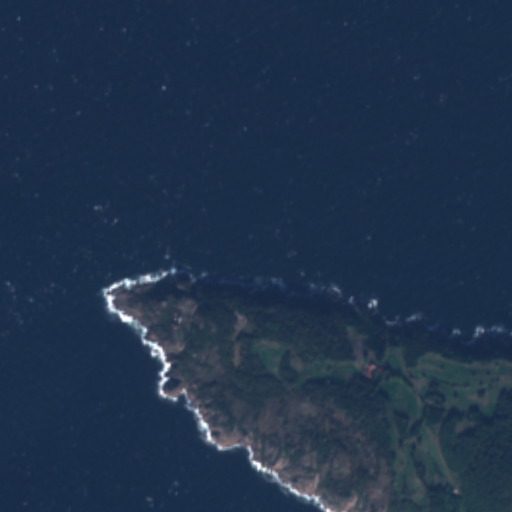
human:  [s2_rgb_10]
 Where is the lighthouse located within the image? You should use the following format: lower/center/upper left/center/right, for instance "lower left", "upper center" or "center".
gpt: The lighthouse is located in the center left of the image.
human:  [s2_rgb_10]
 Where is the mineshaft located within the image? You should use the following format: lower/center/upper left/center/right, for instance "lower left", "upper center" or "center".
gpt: The mineshaft is located in the center left of the image.
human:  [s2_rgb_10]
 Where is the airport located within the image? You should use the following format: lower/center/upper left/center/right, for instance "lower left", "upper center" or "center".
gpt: There is no airport in the image.